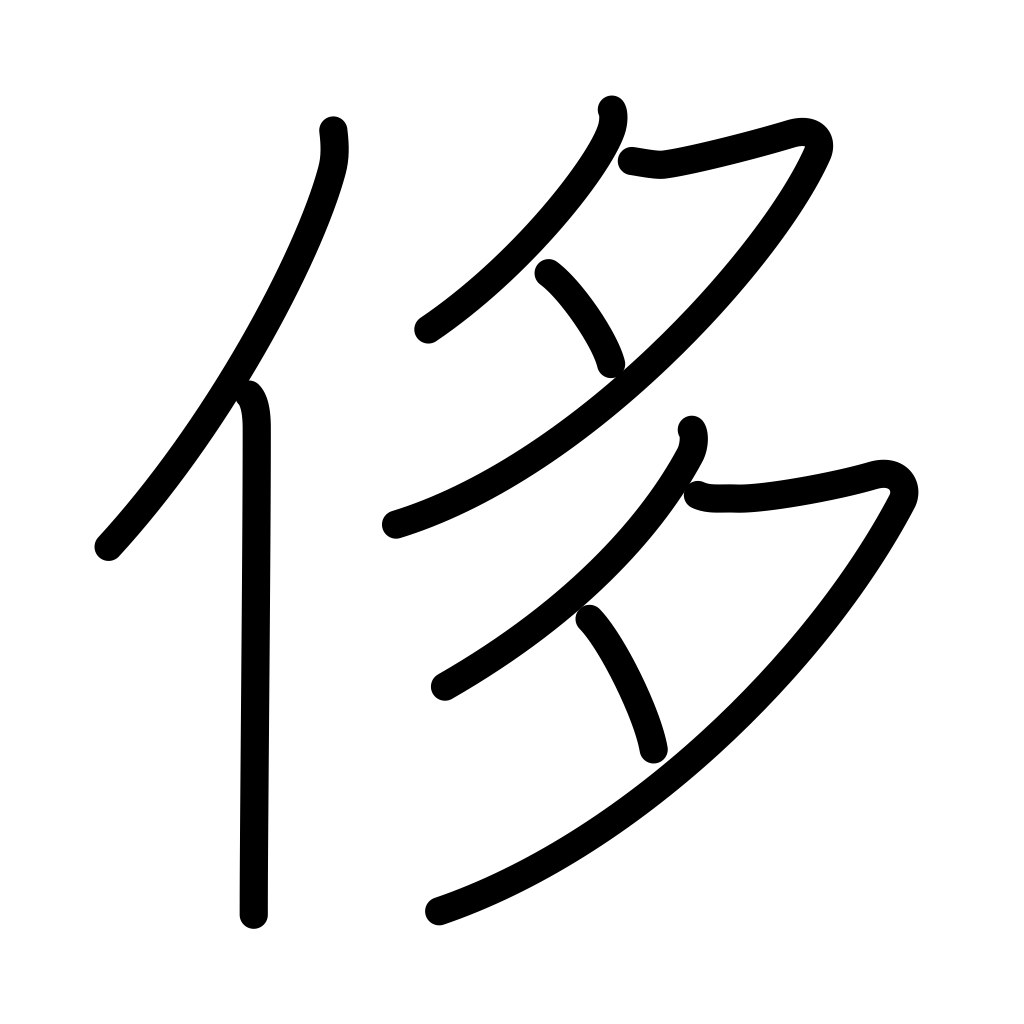
Meaning: luxury, pride